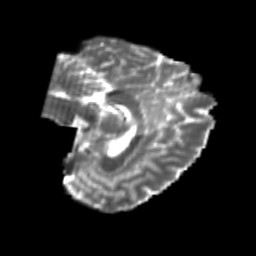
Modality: T2w
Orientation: sagittal
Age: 24
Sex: female
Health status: healthy
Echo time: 0.074 s